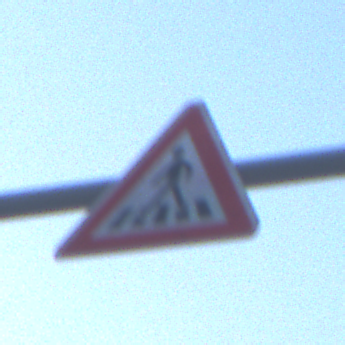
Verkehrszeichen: FussgaengerueberwegRechts
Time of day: Dawn
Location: Outdoor (Urban)
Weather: Clear
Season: NotSpecified
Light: Natural